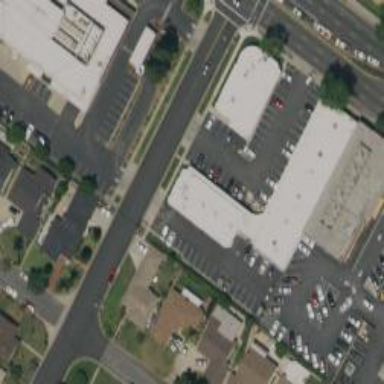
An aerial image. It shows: Retail building.